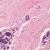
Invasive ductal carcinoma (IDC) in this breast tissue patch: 0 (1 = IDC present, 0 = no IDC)